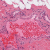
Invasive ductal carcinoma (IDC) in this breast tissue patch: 0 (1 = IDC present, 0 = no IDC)